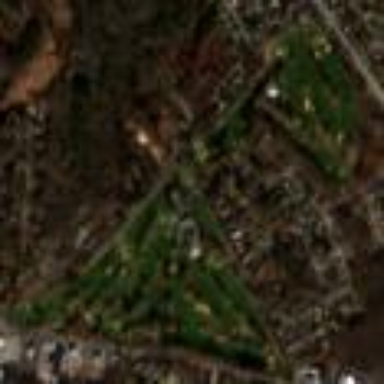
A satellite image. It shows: Golf course.